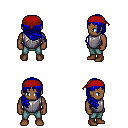
a pixel art fantasy rpg character, male body template, human, dark skin, steel chest armor, teal pants, blue right-swept hairstyle, red bandana, brown shoes, four views (front, back, left, right), 2x2 character sprite sheet, small pixel art, hard edges, no anti-aliasing